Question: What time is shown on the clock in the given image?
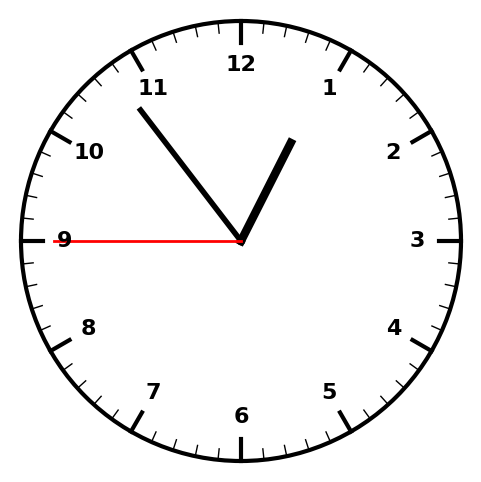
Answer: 12:53:45